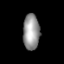
Tissue: lung
Cell type: Epithelial cells
Senescence score: 0.2429
Nuclear area (px): 579
Mean DAPI intensity: 151.022